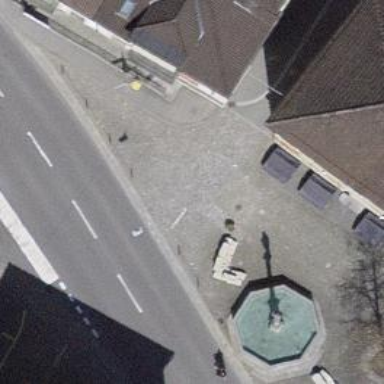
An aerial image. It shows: Square.